Question: I am using flot to display a stacked time series in an mvc3 webpage. The graph displays correctly the xaxis formatting are not effecting the graph.
I pass the data to the view with the following code
'''
var range = DateTime.Today.AddDays(-30);
var graphData = _db.UpdateStatistics.Where(x => x.Day > range).OrderBy(x=> x.Day);
var viewGraph = new SubscriptionUpdatesGraphViewModel();
foreach (var entry in graphData)
{
viewGraph.Total.Add(new Tuple<long, int>(entry.Day.Ticks, entry.Total));
viewGraph.Attention.Add(new Tuple<long, int>(entry.Day.Ticks, entry.Attention));
viewGraph.Complete.Add(new Tuple<long, int>(entry.Day.Ticks, entry.Complete));
viewGraph.Fail.Add(new Tuple<long, int>(entry.Day.Ticks, entry.Failed));
viewGraph.Notify.Add(new Tuple<long, int>(entry.Day.Ticks, entry.Pending));
}
ViewBag.Graph = viewGraph;
return View(result);
'''
While on the view I have the following
'''
<script id="source" type="text/javascript">
$(function () {
var total = @ViewBag.Graph.SerialisedTotal;
var attention = @ViewBag.Graph.SerialisedAttention;
var notify = @ViewBag.Graph.SerialisedNotify;
var complete = @ViewBag.Graph.SerialisedComplete;
var fail = @ViewBag.Graph.SerialisedFail;
var stack = true, bars = false, lines = true, steps = false;
function plotWithOptions() {
$.plot($("#graph"), [{label:'Need Attention',data:attention},
{label:'Ready to apply',data:notify},
{label:'Failed',data:fail},
{label:'Completed',data:complete}],
{ series: {stack : stack,
lines: { show: lines,
fill: true,
steps: steps } ,
xaxis: {mode: 'time' ,
timeformat: "%d",
tickSize: [5, "day"] } }
});
}
plotWithOptions();
});
'''
The graph seems to display the raw ticks and nothing else

example data:
'''
var total = [[634754880000000000,12],[634755744000000000,10],];
var attention = [[634754880000000000,2],[634755744000000000,0],];
var notify = [[634754880000000000,2],[634755744000000000,10],];
var complete = [[634754880000000000,3],[634755744000000000,10],];
var fail = [[634754880000000000,5],[634755744000000000,0],];
'''
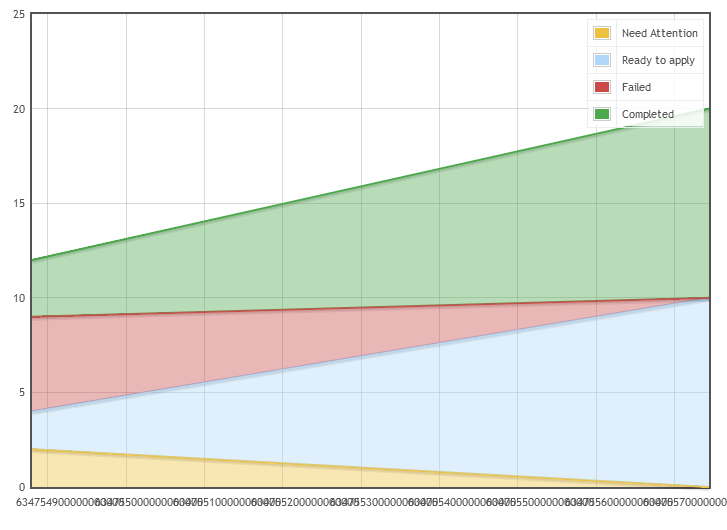
Answer: There are a couple of small problems, but you're basically there.
First of all your timestamps are not valid timestamps, if you go 'new Date(634754880000000000)' in your js console, that will return an invalid date.
You can use this to generate the timestamps in .NET (this is just pulled directly from the flot API.txt):
'''
public static long GetJavascriptTimestamp(DateTime input)
{
var span = new TimeSpan(DateTime.Parse("1/1/1970").Ticks);
var time = input.Subtract(span);
return time.Ticks / 10000;
}
'''
The second problem is that your call to $.plot is slightly off, the xaxis is not a member of series, but is at the same level as series, so like this:
'''
$.plot($("#graph"),
[{label:'Need Attention',data:attention},
{label:'Ready to apply',data:notify},
{label:'Failed',data:fail},
{label:'Completed',data:complete}],
{
series: {
stack: stack,
lines: {
show: lines,
fill: true,
steps: steps
}
},
xaxis: {
mode: "time",
timeformat: "%d"
}
});
'''
With those two changes I was able to get your graph to output correctly.